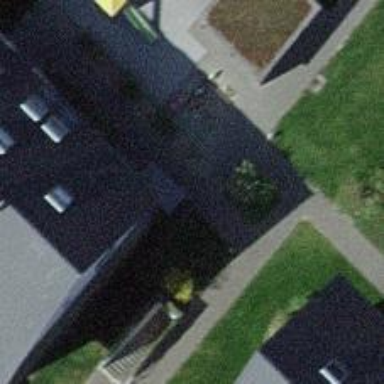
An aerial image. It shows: Path.